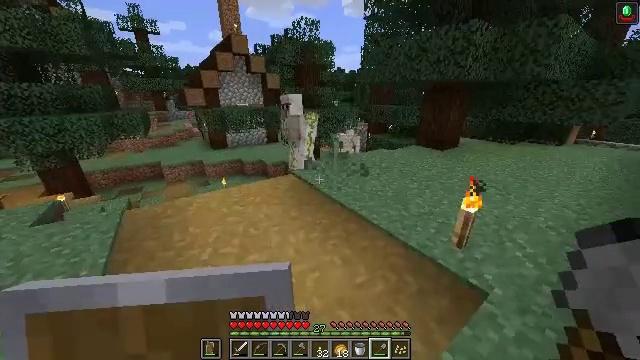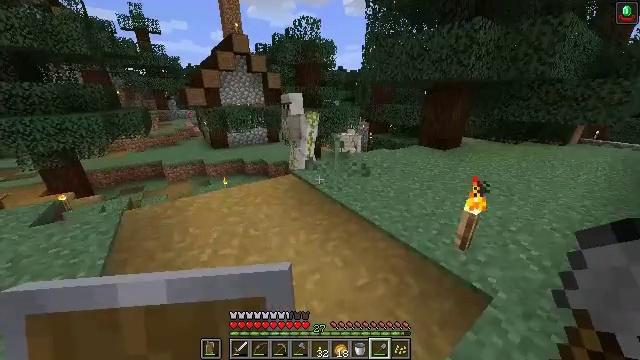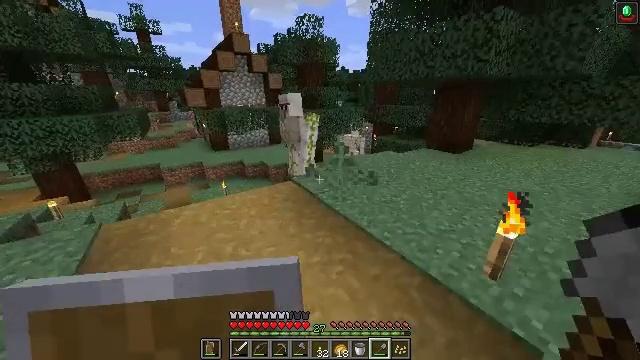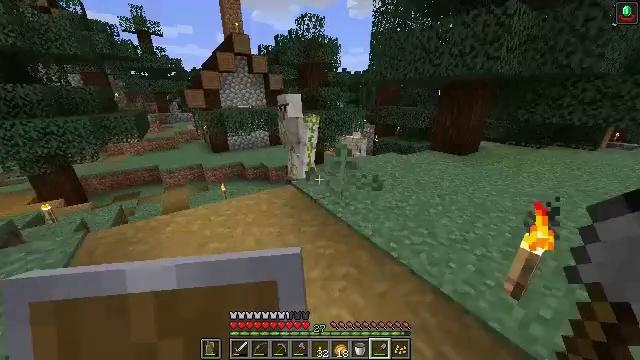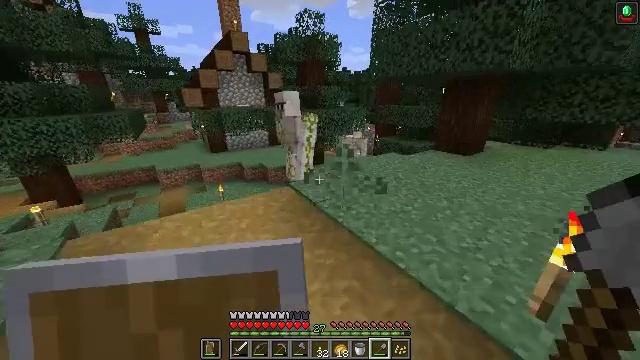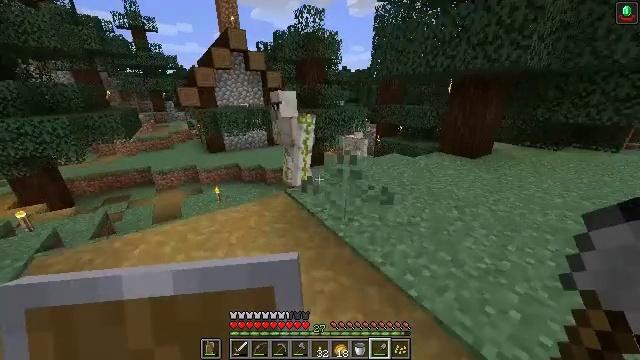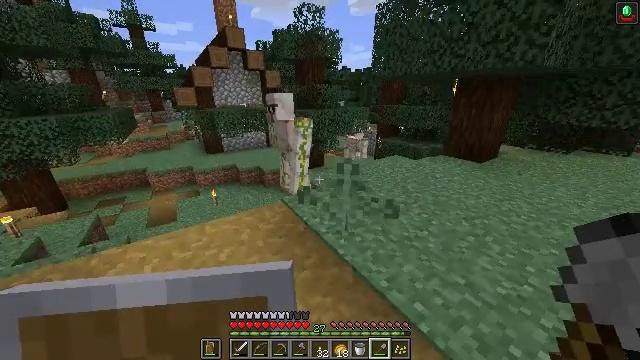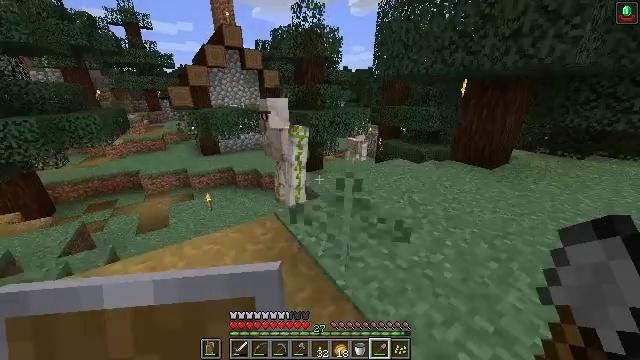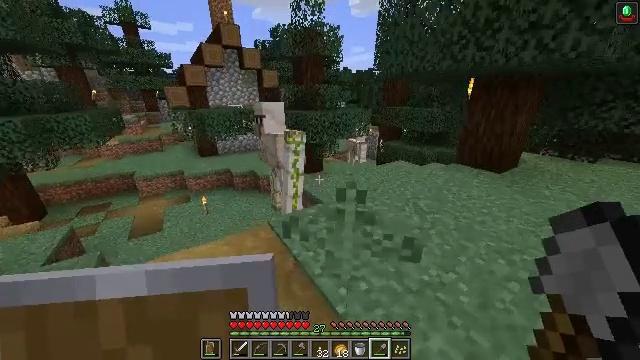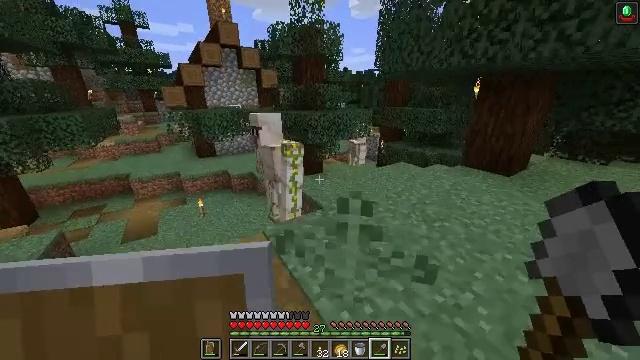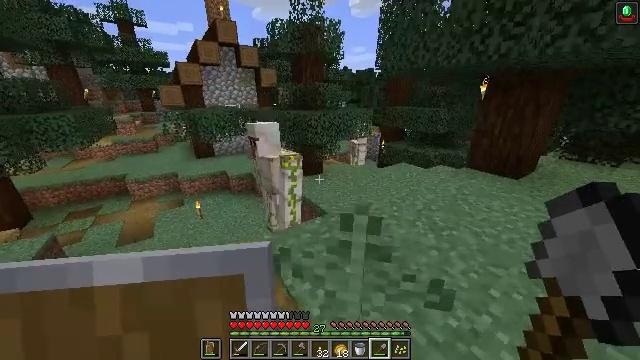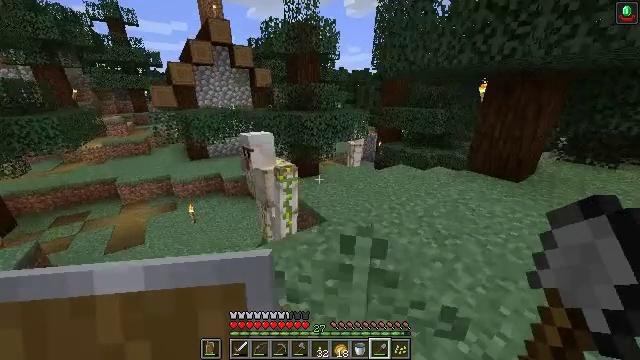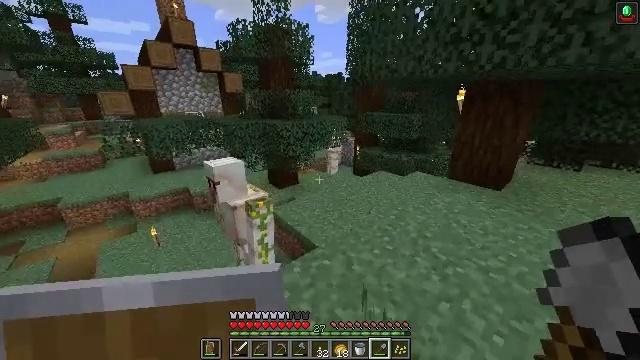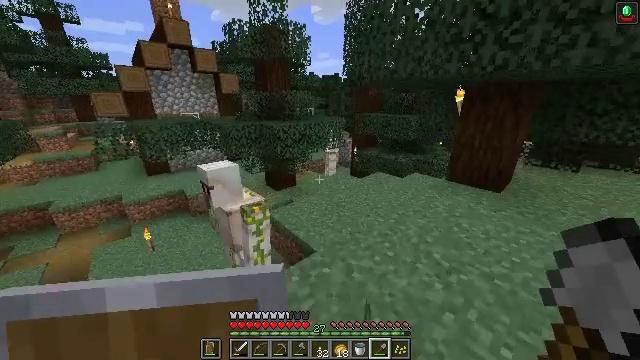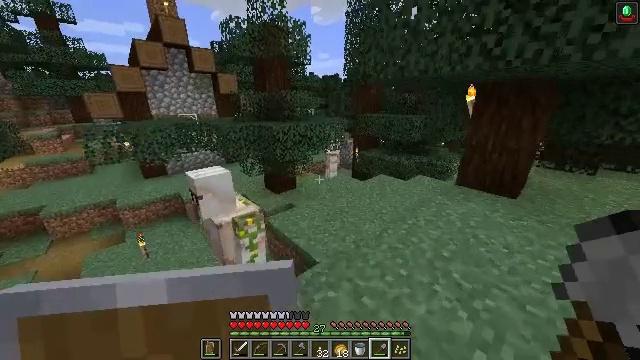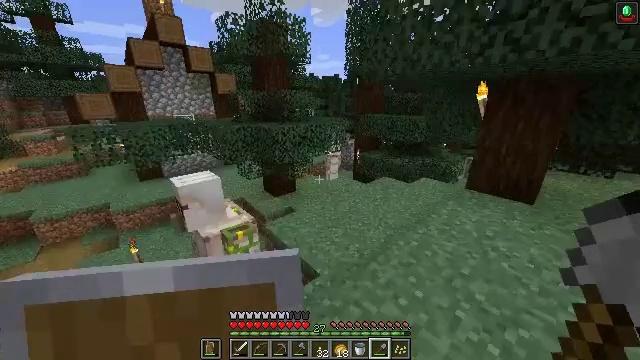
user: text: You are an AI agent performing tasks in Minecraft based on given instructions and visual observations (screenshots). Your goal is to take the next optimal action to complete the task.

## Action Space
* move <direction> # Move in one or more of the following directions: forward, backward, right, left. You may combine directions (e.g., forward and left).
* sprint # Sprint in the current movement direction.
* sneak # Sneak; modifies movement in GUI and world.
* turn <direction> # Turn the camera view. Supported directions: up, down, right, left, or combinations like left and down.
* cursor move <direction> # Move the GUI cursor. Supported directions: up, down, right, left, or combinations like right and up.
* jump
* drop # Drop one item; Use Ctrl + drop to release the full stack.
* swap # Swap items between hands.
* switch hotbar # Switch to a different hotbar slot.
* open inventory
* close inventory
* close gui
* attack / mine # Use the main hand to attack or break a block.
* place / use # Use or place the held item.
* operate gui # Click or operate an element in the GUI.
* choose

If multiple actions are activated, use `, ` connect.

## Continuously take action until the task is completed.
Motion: motion action
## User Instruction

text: Collect spruce leaves for landscaping.
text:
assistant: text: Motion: move forward
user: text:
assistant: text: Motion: move forward
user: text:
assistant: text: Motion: move forward
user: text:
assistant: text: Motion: move forward
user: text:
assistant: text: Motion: move forward, sprint
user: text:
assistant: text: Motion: move forward, sprint
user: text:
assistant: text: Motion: move forward
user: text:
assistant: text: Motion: move forward
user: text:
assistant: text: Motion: move forward
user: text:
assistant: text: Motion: move forward
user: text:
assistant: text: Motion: move forward, turn right
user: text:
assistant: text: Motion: move forward, turn right and up
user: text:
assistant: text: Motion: move forward
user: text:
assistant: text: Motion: move forward
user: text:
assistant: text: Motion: move forward
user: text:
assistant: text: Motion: move forward
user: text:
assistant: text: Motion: move forward
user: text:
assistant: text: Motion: move forward
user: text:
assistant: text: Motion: move forward
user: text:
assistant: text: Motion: move forward
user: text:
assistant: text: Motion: move forward, turn left and down
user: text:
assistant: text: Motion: move forward, turn left and down
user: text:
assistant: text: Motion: move forward, turn left
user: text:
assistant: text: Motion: move forward
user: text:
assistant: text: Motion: move forward, turn left
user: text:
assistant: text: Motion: move forward, turn left
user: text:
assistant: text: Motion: move forward
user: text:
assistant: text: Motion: move forward, turn right
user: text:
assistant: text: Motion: move forward, turn right and up
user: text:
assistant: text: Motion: move forward, turn right and up